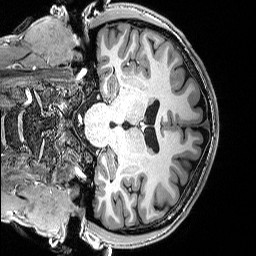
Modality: T1w
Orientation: coronal
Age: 20
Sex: male
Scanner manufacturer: siemens
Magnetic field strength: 3 T
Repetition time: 2.53 s
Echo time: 0.0033 s